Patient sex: M
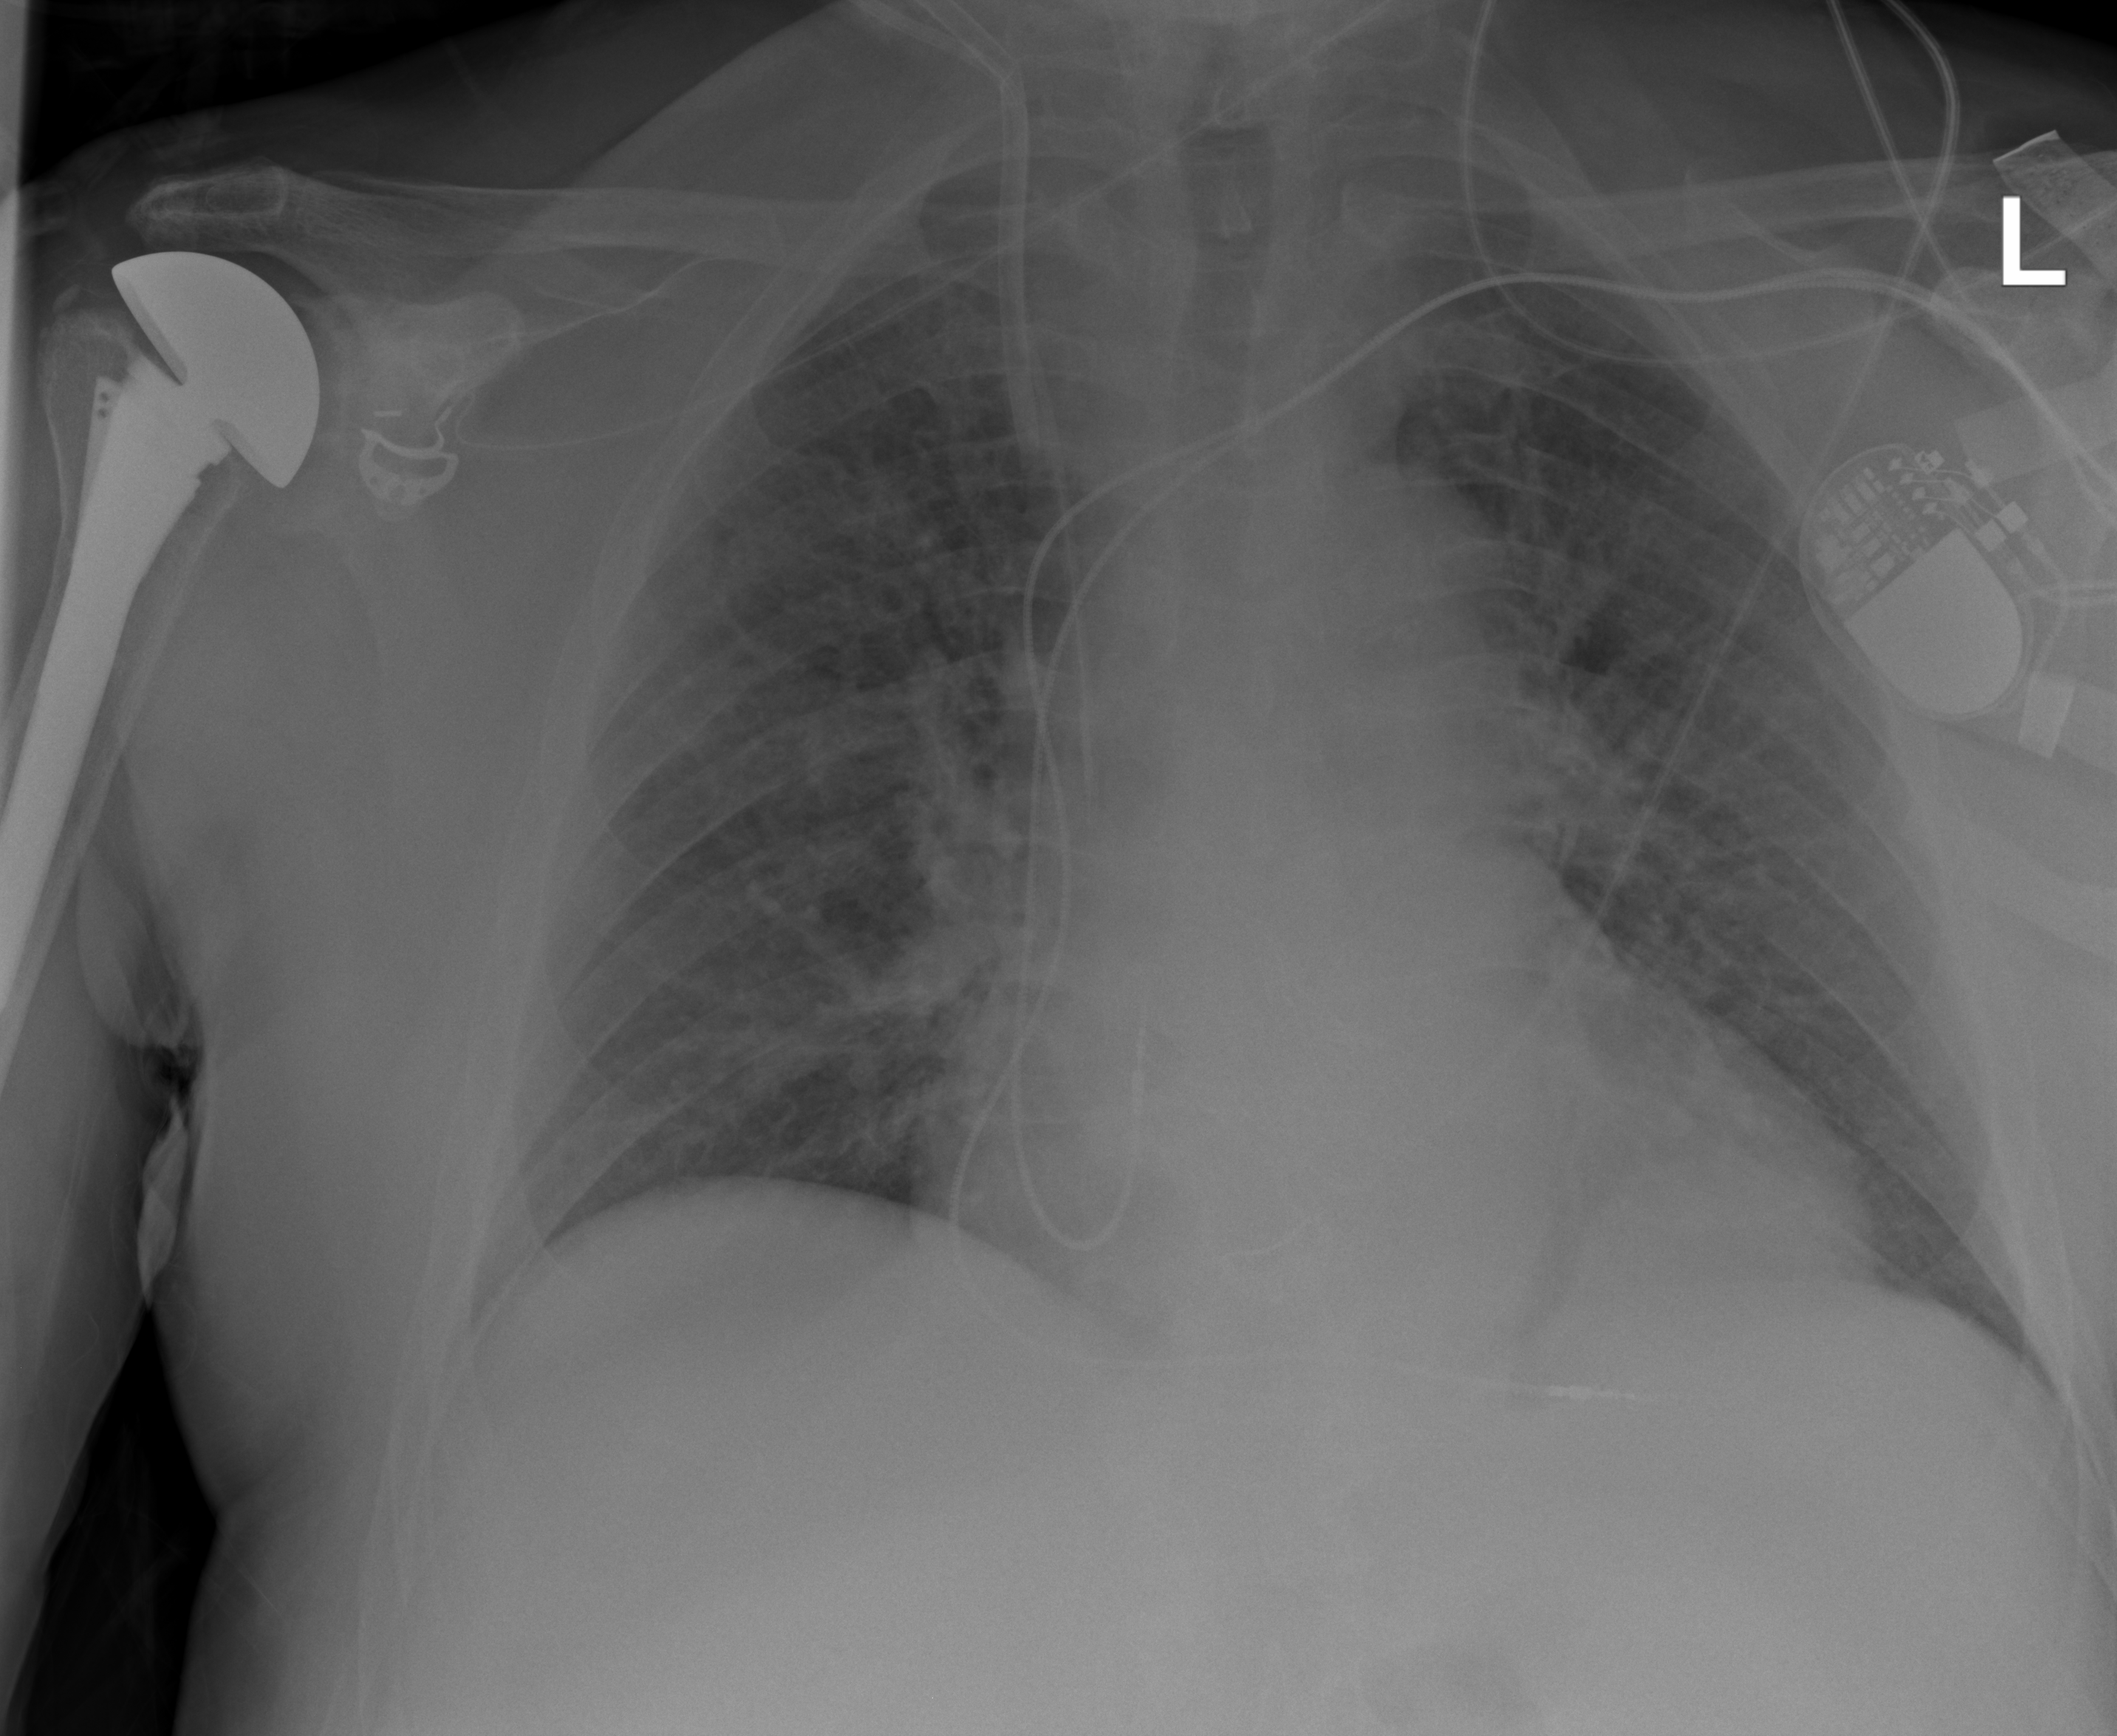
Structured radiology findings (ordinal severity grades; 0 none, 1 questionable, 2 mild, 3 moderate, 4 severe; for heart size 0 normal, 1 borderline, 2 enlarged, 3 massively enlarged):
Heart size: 1
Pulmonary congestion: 2
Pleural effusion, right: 0
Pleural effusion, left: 0
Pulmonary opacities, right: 0
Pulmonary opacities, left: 0
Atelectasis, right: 0
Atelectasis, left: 0